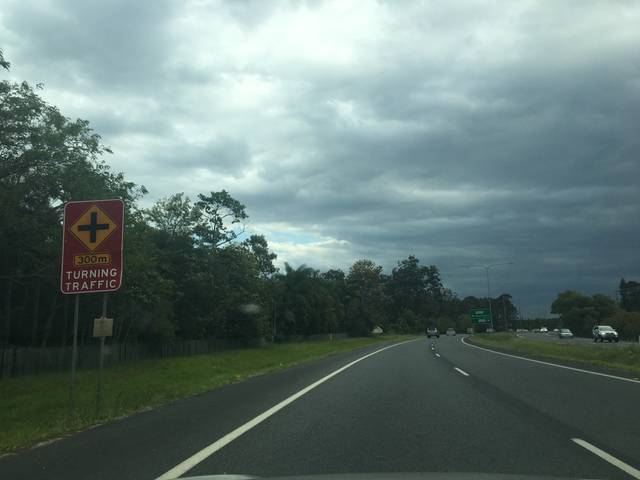
Region: Australia
Coordinates: -27.074, 153.055